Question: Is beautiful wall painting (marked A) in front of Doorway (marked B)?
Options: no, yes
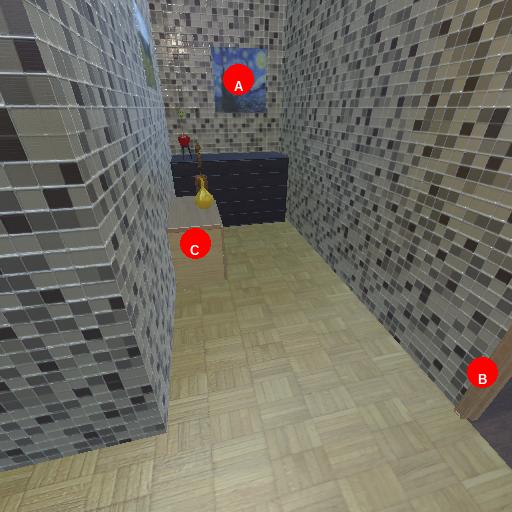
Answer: no